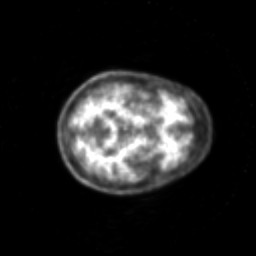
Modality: PET
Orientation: axial
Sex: female
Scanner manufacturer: siemens